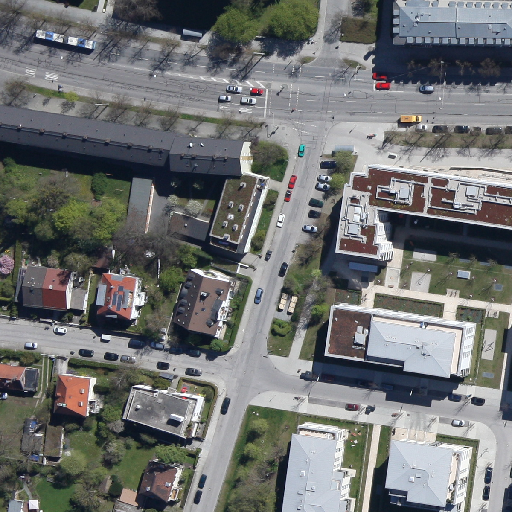
Referring expression: vehicle driving on the road